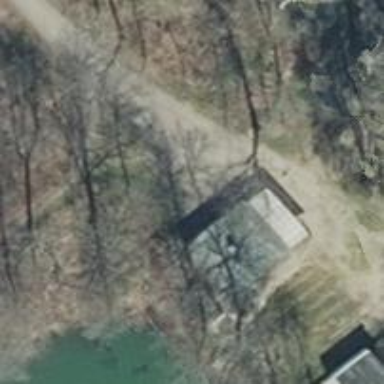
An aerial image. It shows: Shelter.